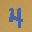
Label: 4